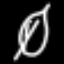
Label: leaf